Field crop: tomato
Growth stage: 1
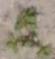
Species: portulaca